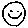
Label: smiley face